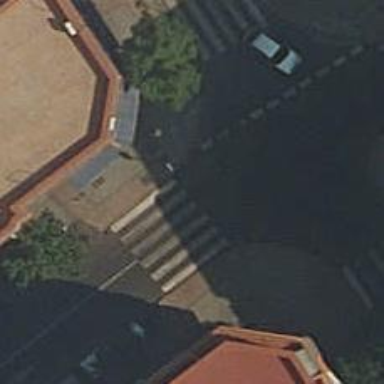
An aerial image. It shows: Uncontrolled crossing on the road.